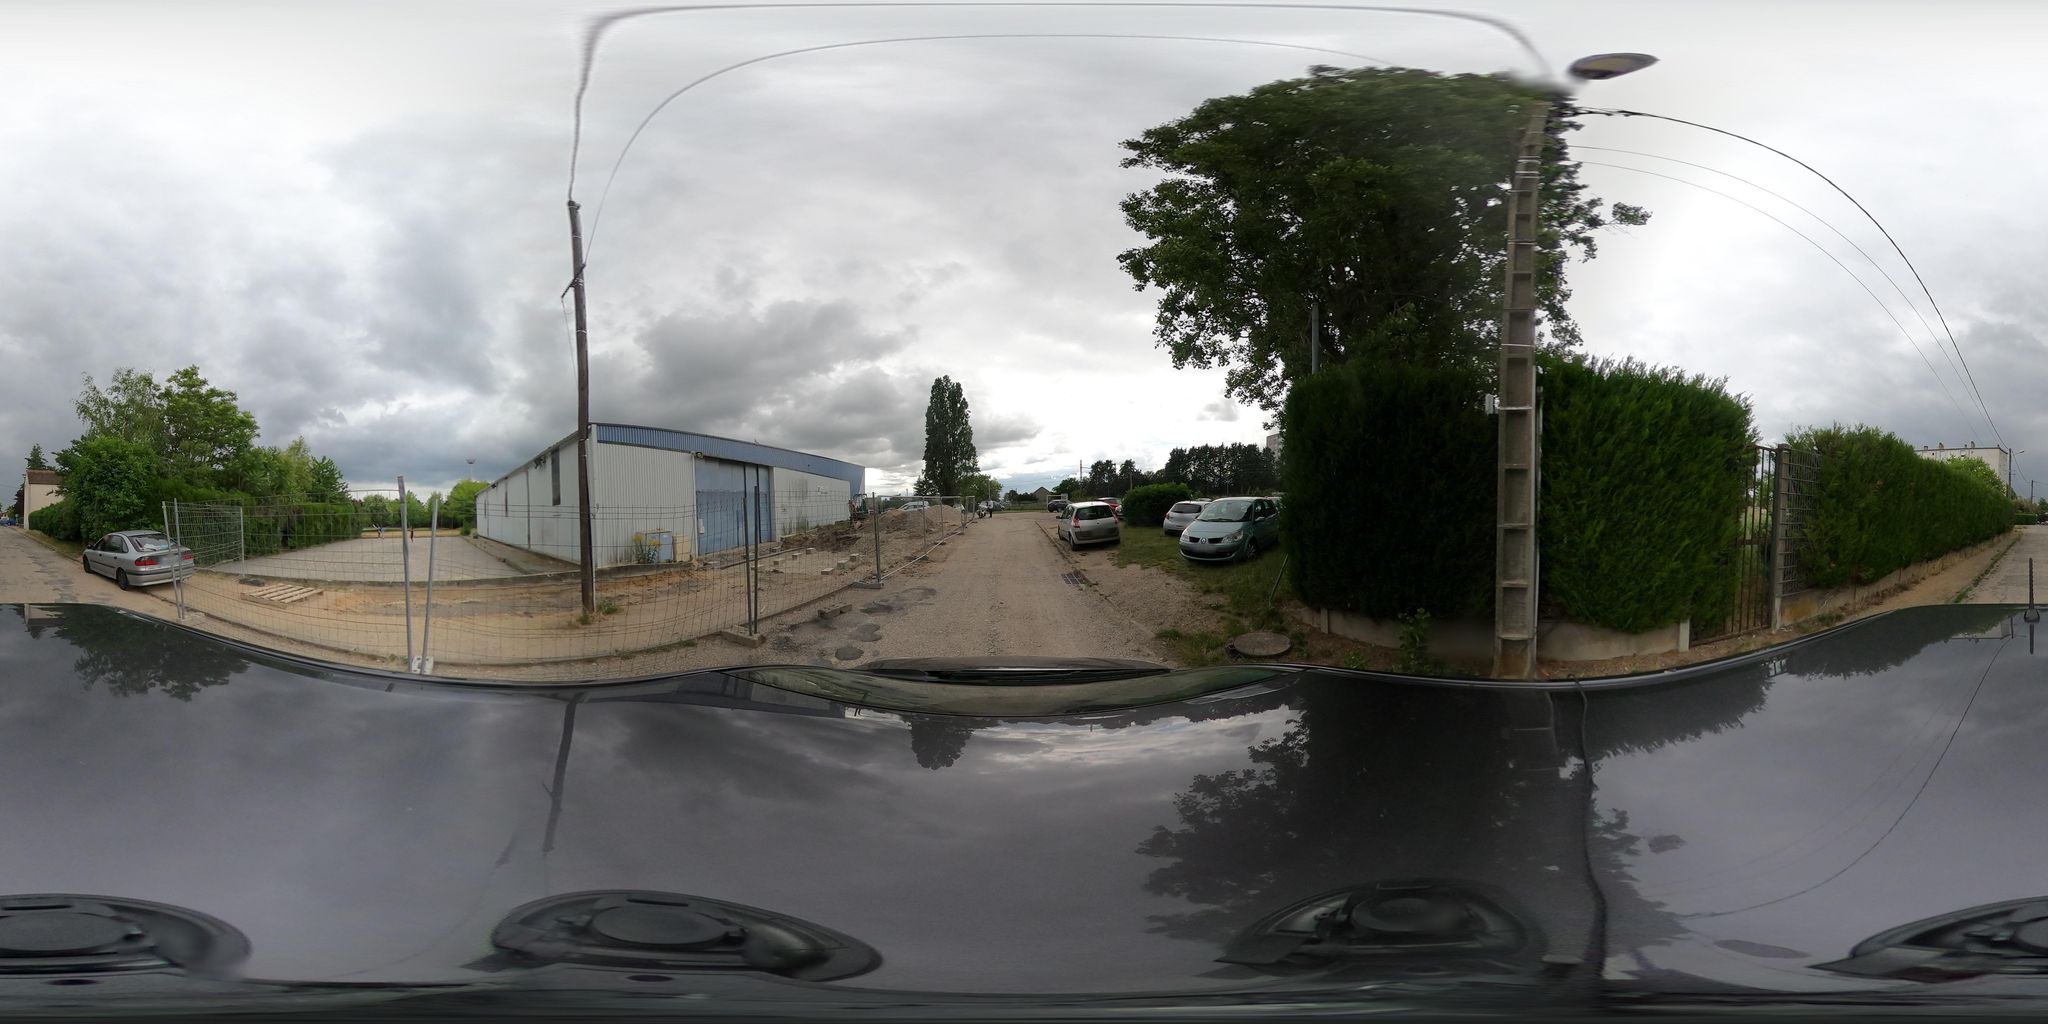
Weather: cloudy
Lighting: day
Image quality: good
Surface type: cycling surface
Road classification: steps, residential, path
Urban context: urban centre
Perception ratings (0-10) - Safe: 3.01, Lively: 1.08, Beautiful: 2.52, Boring: 3.56, Depressing: 3.83, Wealthy: 2.03